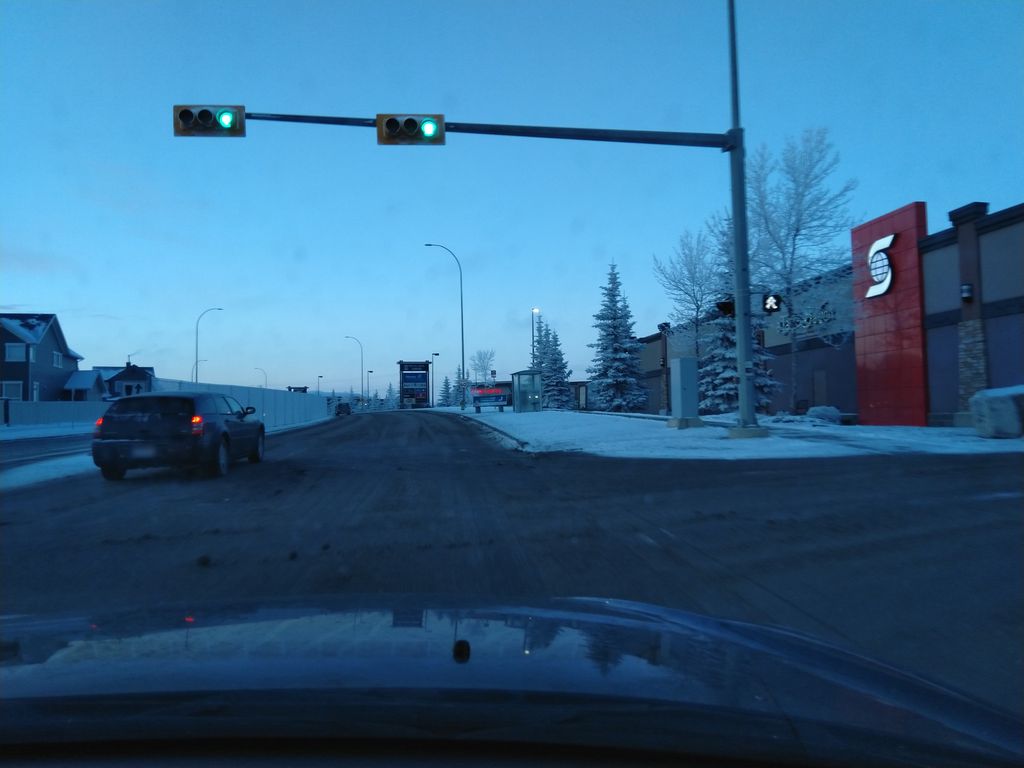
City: calgary